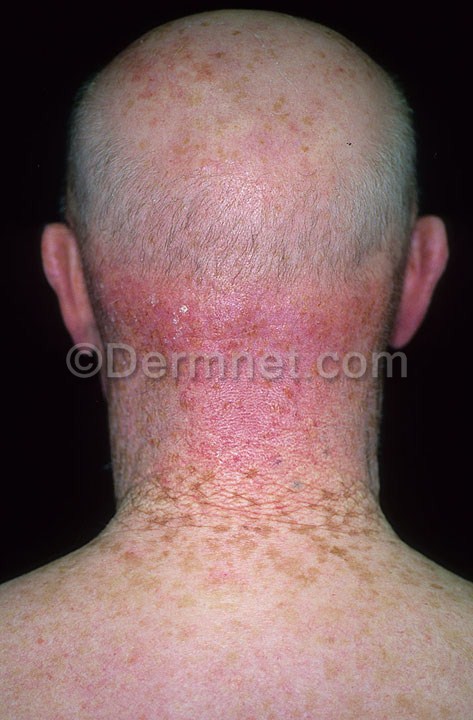
Disease: Light Diseases and Disorders of Pigmentation